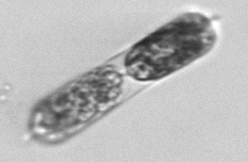
Label: Hemiaulus